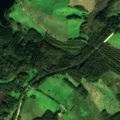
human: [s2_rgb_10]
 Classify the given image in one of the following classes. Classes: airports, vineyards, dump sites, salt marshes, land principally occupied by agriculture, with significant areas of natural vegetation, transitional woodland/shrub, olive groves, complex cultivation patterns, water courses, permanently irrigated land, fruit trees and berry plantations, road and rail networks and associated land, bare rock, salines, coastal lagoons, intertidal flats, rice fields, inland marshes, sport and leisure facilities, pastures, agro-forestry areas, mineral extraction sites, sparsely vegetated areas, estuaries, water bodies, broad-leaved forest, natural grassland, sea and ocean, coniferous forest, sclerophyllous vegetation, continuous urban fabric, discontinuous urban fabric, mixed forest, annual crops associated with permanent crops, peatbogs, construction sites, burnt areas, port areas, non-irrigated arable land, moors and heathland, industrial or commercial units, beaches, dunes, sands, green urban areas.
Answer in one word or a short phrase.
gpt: non-irrigated arable land, pastures, land principally occupied by agriculture, with significant areas of natural vegetation, broad-leaved forest, transitional woodland/shrub, water bodies